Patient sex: M
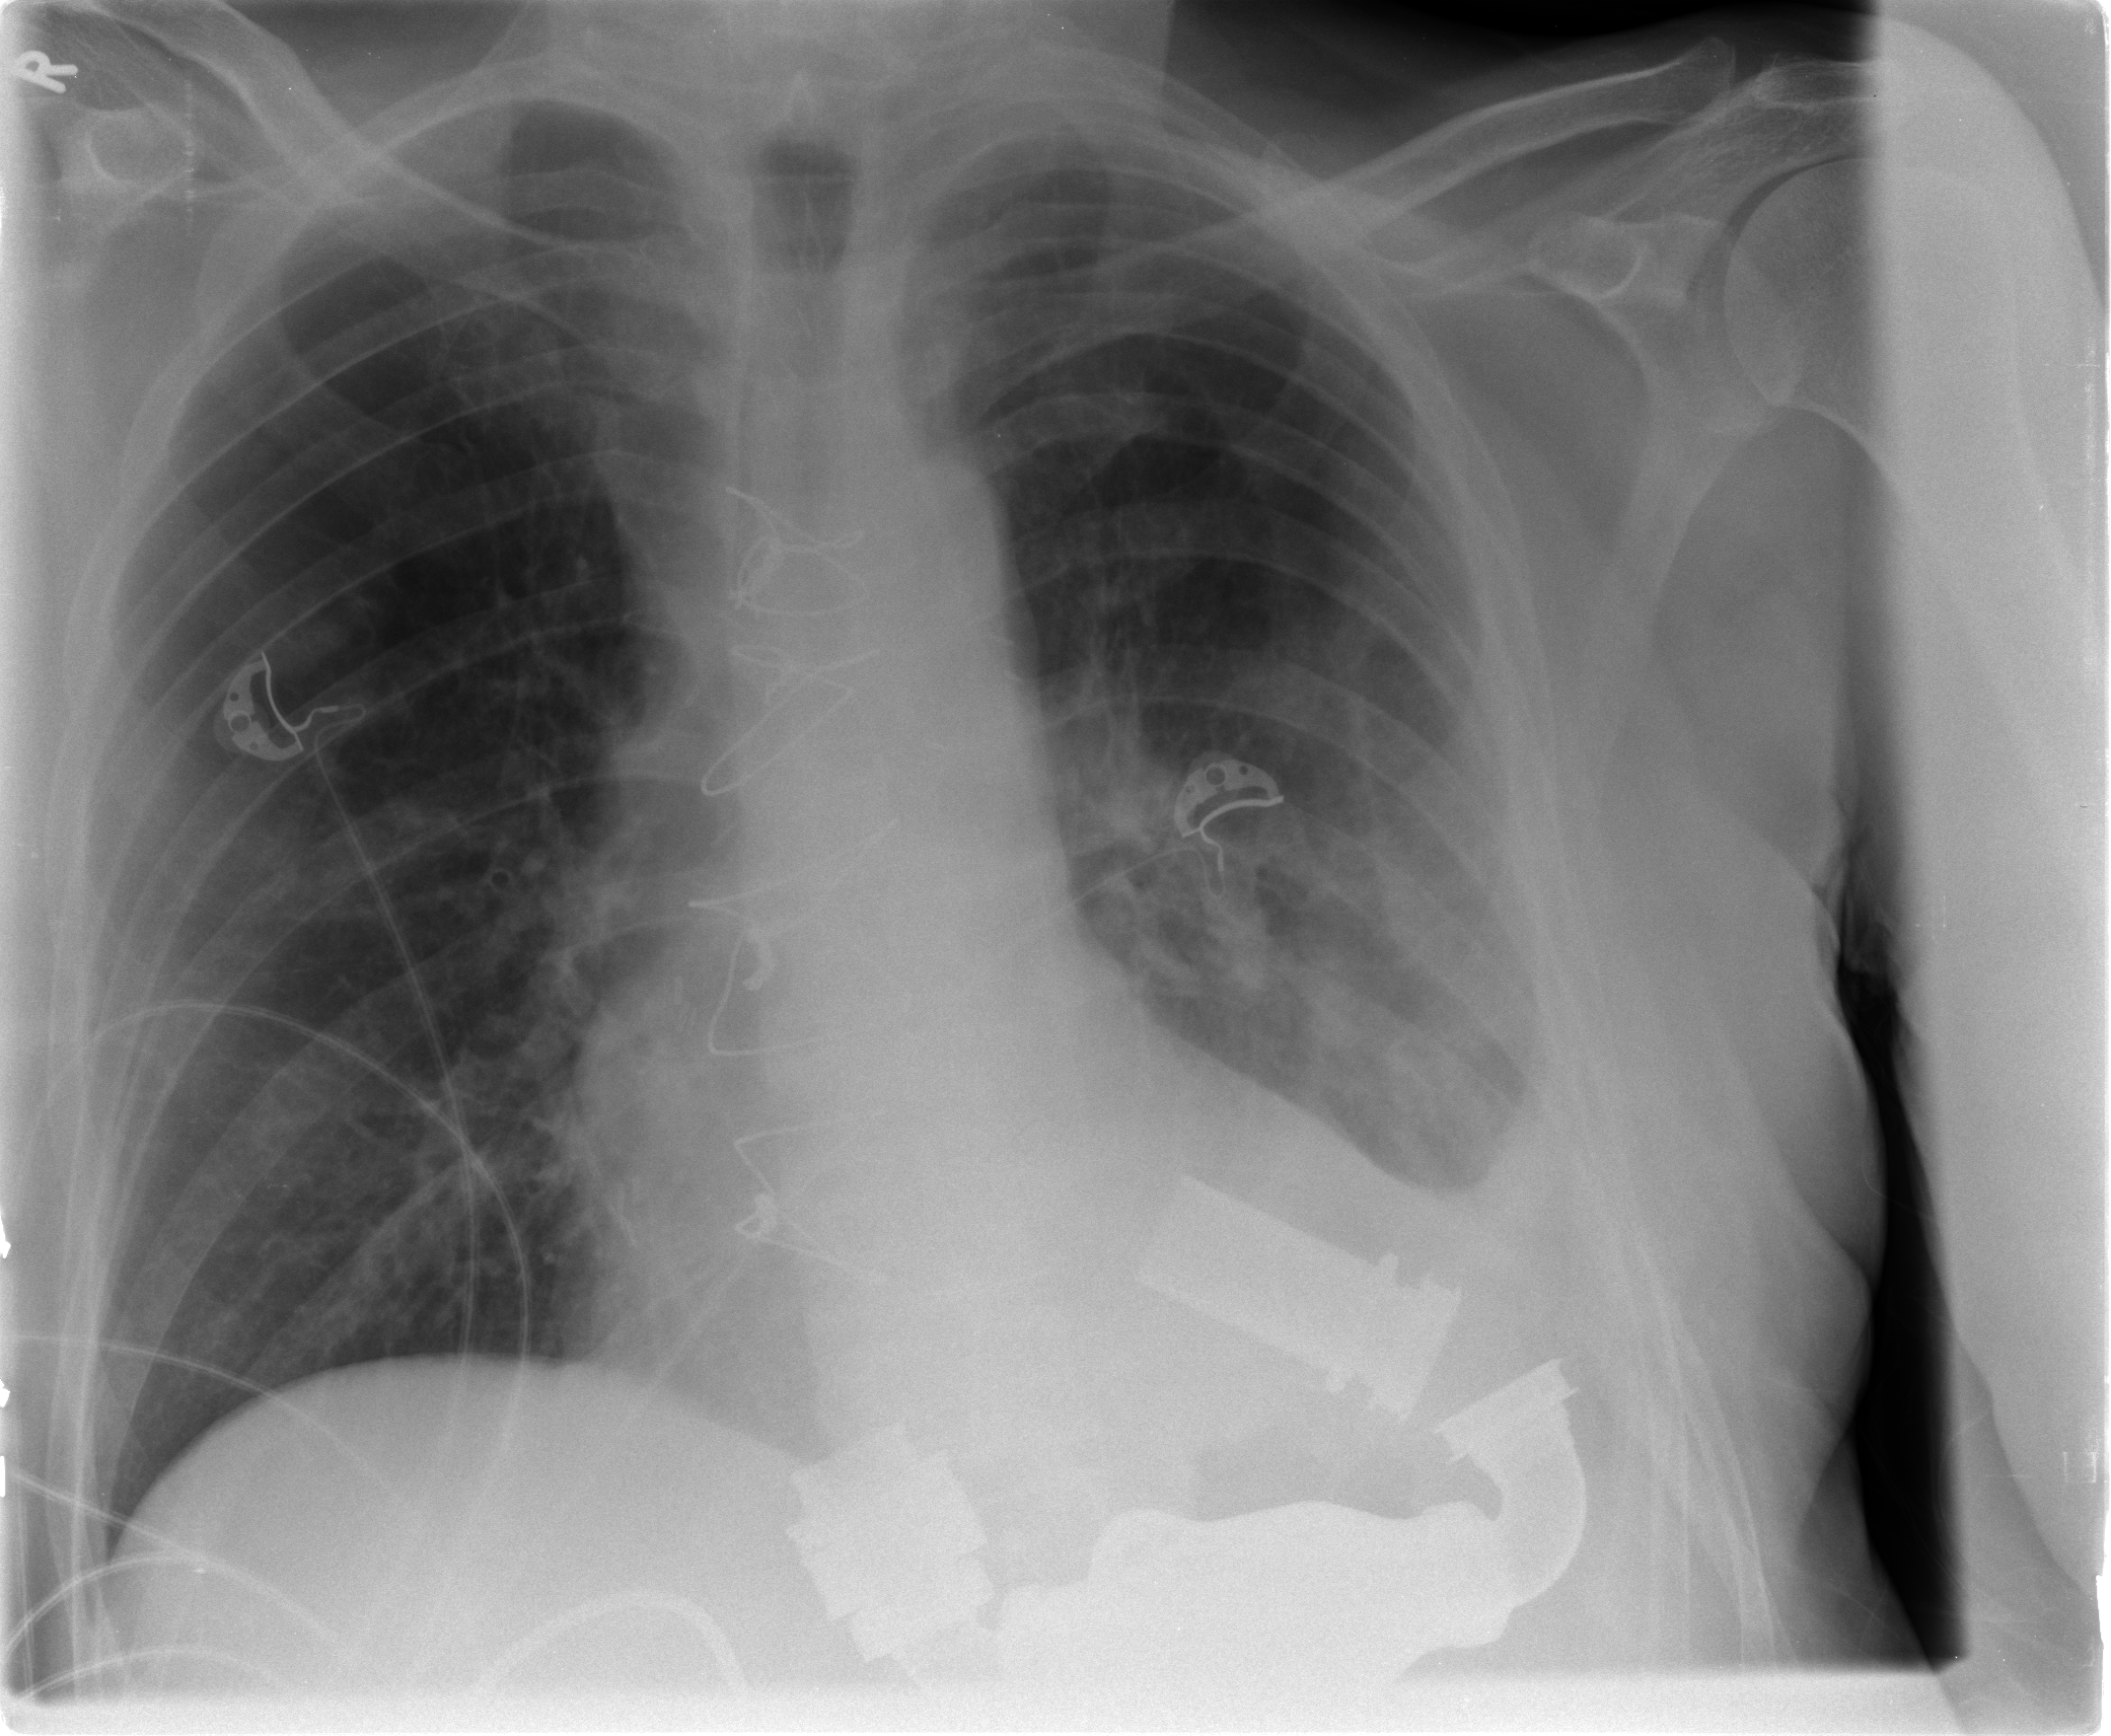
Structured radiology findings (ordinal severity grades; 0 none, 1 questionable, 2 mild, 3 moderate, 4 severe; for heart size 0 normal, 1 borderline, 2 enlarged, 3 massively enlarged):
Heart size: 0
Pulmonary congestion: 0
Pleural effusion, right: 0
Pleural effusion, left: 2
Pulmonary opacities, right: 0
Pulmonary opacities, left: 0
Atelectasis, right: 0
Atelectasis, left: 2